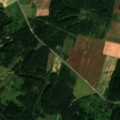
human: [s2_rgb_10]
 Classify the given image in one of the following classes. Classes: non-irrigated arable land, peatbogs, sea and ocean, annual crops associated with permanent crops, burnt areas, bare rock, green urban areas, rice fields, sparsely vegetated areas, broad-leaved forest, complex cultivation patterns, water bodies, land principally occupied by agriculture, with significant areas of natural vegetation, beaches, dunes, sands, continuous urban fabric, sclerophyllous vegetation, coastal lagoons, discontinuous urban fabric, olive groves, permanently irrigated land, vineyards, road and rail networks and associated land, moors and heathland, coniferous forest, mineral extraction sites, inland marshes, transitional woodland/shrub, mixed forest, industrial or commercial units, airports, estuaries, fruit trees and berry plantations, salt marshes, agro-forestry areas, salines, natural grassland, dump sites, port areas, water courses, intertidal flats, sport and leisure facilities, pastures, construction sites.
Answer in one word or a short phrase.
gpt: non-irrigated arable land, complex cultivation patterns, land principally occupied by agriculture, with significant areas of natural vegetation, coniferous forest, mixed forest, transitional woodland/shrub, water bodies